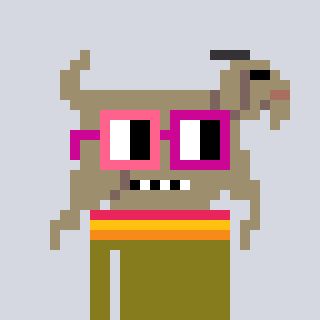
a pixel art character with square pink and red glasses, a goat-shaped head and a gunk-colored body on a cool background